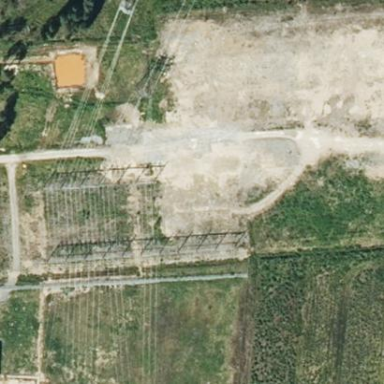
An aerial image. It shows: Transmission level substation.